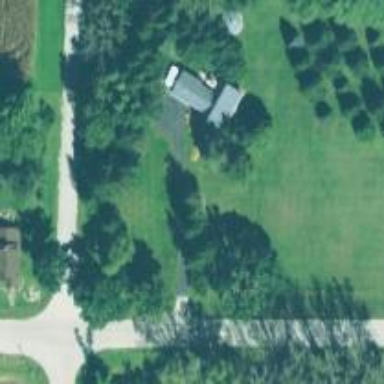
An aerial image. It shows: Driveway leading to service road.